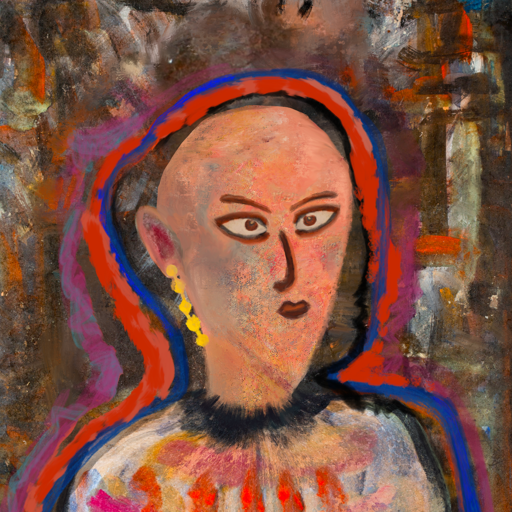
Background: GypsyQueen, Head And Neck Side: Irani, Face Side: Roy_Bahadur, Bust: Childish, Hair Side: Experience, Head Accessory: Blank, Second Necklace: Blank, Necklace: Blank, Baby: Blank